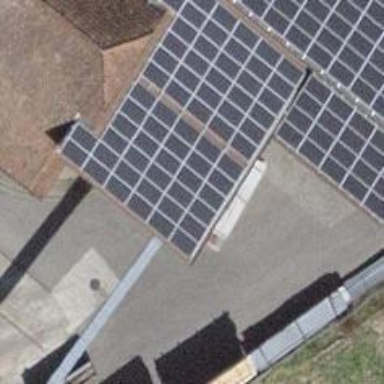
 consisting of solar photovoltaic panels."